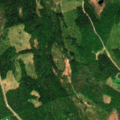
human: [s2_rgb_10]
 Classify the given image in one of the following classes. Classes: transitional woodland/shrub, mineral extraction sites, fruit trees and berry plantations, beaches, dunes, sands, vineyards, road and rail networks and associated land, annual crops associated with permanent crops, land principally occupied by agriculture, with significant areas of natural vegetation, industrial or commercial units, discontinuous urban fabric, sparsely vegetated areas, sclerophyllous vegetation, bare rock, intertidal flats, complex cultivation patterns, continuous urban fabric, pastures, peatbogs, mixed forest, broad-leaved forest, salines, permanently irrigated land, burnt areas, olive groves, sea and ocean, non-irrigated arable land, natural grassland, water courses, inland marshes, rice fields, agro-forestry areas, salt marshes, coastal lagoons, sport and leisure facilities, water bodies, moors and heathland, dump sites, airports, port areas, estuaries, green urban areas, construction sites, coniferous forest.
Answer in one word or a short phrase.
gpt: coniferous forest, mixed forest, transitional woodland/shrub